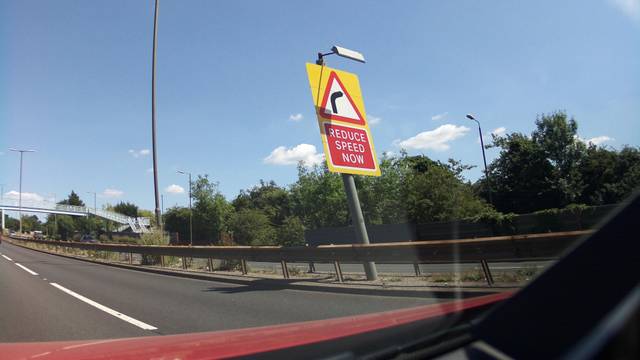
Region: United Kingdom
Coordinates: 52.917, -1.411